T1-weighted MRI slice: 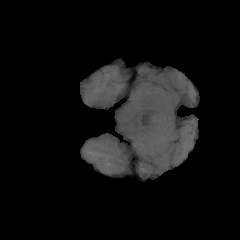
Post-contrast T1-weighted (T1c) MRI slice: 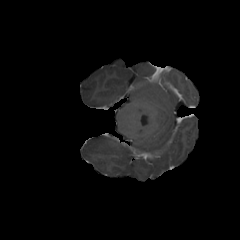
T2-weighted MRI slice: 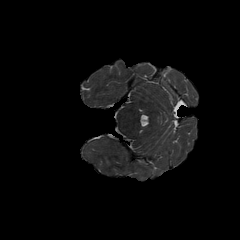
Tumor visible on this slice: yes